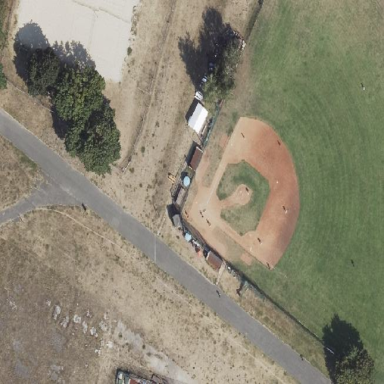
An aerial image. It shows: Grass pitch used for the sport of softball.